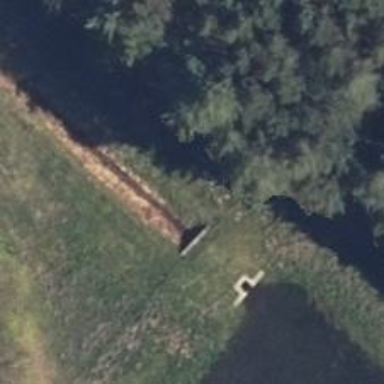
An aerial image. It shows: Culvert tunnel.